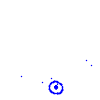
Particle: proton